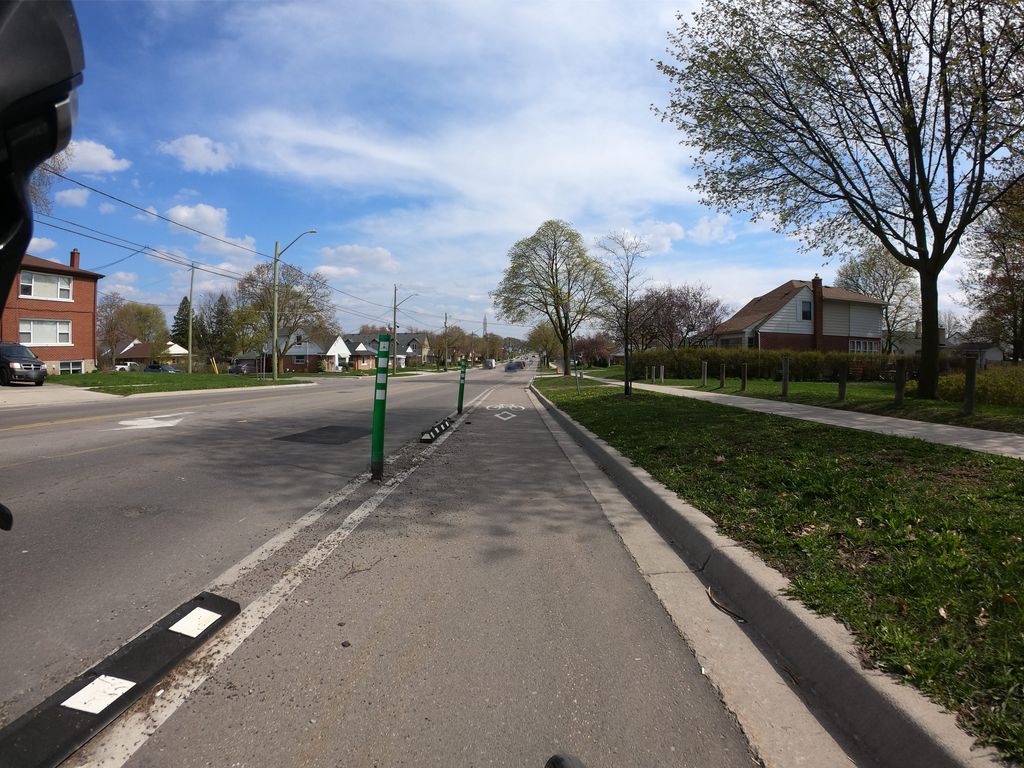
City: kitchener-waterloo